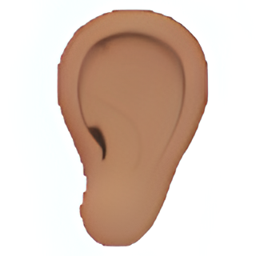
Name: ear
Emoji: 👂🏽
Group: People & Body
Sub-group: body-parts